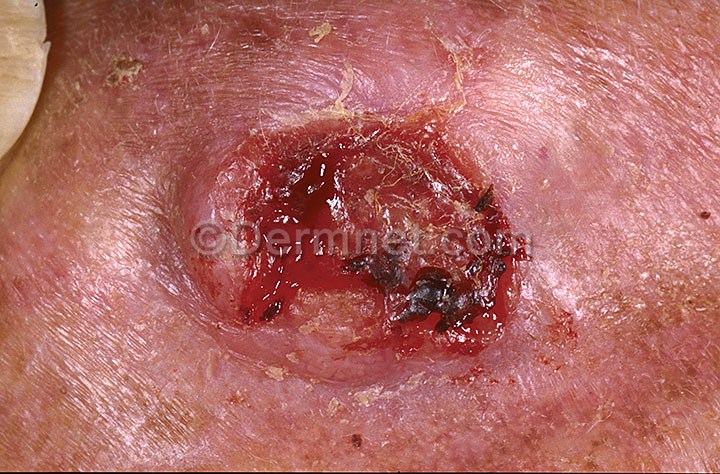
Disease: Actinic Keratosis Basal Cell Carcinoma and other Malignant Lesions